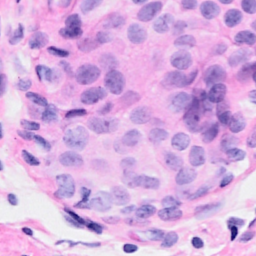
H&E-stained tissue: Breast